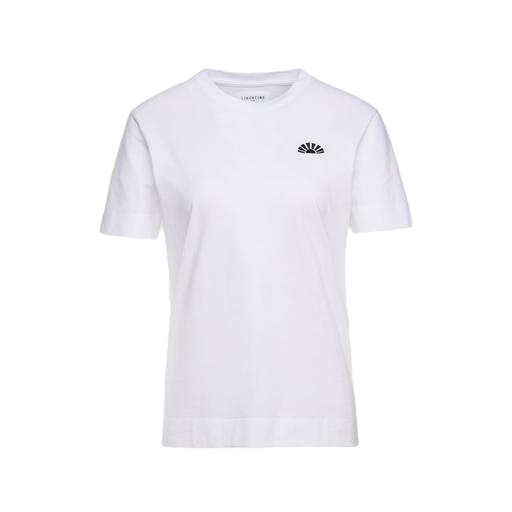
white le paradis boyfriend t-shirt, white logo-embroidered t-shirt, multicolor women’s white large t-shirt, white background